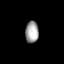
Tissue: lung
Cell type: Epithelial cells
Senescence score: 0.2144
Nuclear area (px): 282
Mean DAPI intensity: 161.383